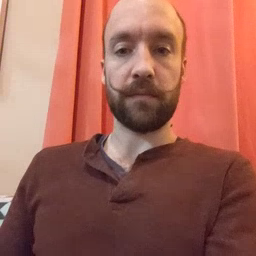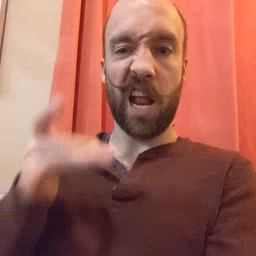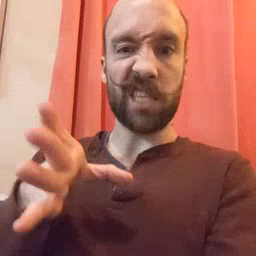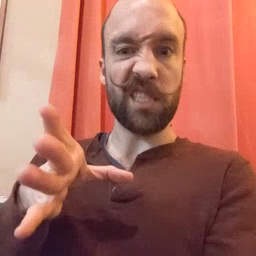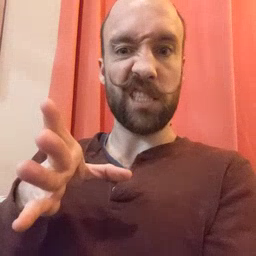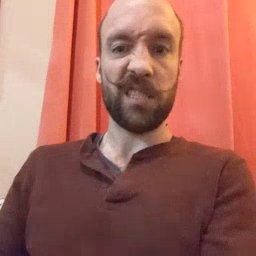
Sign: hate